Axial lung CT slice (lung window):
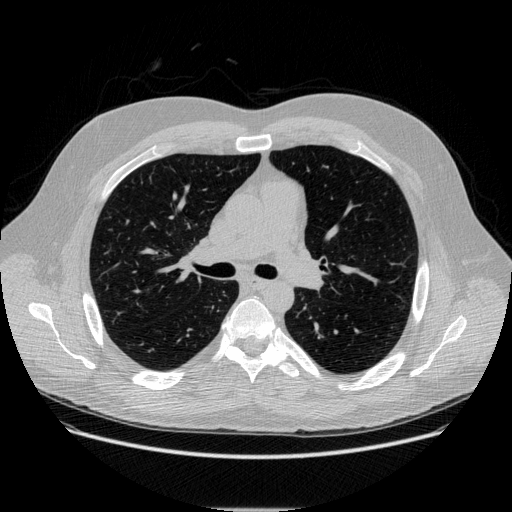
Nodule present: no